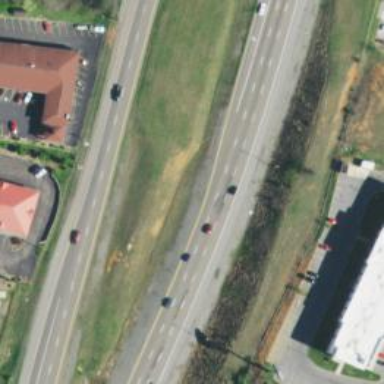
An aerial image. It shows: Trunk highway with expressway features.